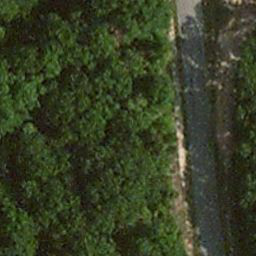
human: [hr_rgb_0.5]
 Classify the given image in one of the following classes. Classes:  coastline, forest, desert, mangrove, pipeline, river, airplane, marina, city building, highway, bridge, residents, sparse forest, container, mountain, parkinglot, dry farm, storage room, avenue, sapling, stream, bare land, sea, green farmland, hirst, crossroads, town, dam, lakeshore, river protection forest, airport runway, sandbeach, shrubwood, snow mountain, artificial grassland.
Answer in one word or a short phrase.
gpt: avenue